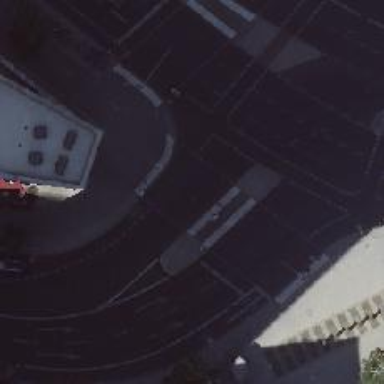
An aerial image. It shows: Road crossing with traffic signals.